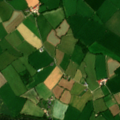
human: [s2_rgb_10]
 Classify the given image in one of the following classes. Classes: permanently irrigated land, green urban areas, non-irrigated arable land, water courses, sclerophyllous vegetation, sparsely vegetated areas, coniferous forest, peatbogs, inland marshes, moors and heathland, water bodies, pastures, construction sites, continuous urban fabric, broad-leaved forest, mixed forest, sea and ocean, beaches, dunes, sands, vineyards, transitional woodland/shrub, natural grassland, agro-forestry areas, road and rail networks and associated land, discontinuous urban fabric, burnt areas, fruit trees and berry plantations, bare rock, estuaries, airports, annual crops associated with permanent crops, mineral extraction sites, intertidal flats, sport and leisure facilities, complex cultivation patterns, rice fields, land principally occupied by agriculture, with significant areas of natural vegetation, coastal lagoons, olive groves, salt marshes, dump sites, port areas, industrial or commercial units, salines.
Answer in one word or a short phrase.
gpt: non-irrigated arable land, pastures